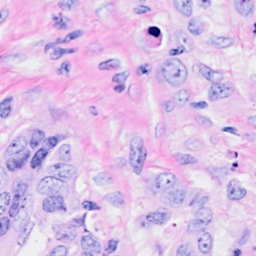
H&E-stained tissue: Breast